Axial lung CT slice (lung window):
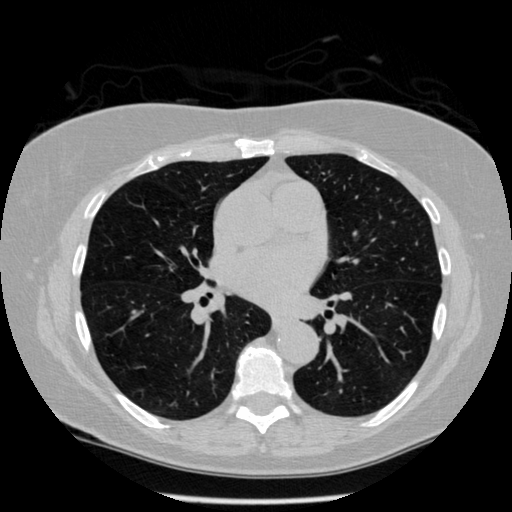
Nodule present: no